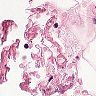
Metastatic tissue present: no